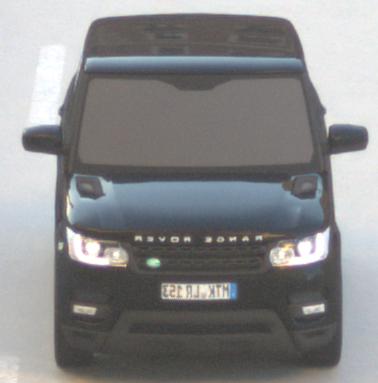
Make: Land Rover
Model: Range Rover Sport 5.0 V8 SC
Detailed model: Range Rover Sport (II)
Model produced from: 2013/09
Model produced until: 2015/07
Doors: 5
Color: black
Road condition: dry road
Daytime: sunrise or sunset
Contrast: medium contrast